Question: Any default ProgressBar has a ClipDrawable level, for example a green Drawable is filling the grey background one on my device, the yellow on some others.

My question: is that possible to create a ProgressBar without this (partly) empty background when progress is less than max or should I use an ImageView instead? I need only the ClipDrawable to change its width so it looks like a diagram while the grey background never appears.
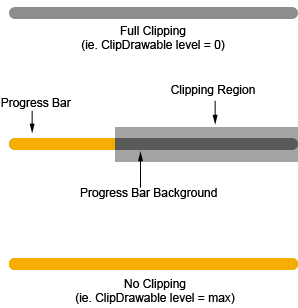
Answer: Create 'layer-list' drawable like this.
'''
<layer-list xmlns:android="http://schemas.android.com/apk/res/android">
<item android:id="@android:id/background">
<shape android:shape="rectangle" >
<solid android:color="@android:color/transparent" />
</shape>
</item>
<item android:id="@android:id/secondaryProgress">
<clip>
<shape>
<gradient
android:startColor="#234"
android:centerColor="#234"
android:centerY="0.75"
android:endColor="#a24"
android:angle="270"
/>
</shape>
</clip>
</item>
<item android:id="@android:id/progress">
<clip>
<shape>
<gradient
android:startColor="#144281"
android:centerColor="#0b1f3c"
android:centerY="0.75"
android:endColor="#06101d"
android:angle="270"
/>
</shape>
</clip>
</item>
'''
The main point is to make item with 'android:id="@android:id/background' use '@android:color/transparent'
And then set it to 'android:progressDrawable' property of 'ProgressBar'
'''
<ProgressBar
android:id="@+id/progressBar"
android:progressDrawable="@drawable/your_layer_list_created_on_previous_step"
android:layout_width="fill_parent"
android:layout_height="8dp"
style="?android:attr/progressBarStyleHorizontal"
android:indeterminateOnly="false"
android:max="100" />
'''